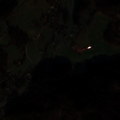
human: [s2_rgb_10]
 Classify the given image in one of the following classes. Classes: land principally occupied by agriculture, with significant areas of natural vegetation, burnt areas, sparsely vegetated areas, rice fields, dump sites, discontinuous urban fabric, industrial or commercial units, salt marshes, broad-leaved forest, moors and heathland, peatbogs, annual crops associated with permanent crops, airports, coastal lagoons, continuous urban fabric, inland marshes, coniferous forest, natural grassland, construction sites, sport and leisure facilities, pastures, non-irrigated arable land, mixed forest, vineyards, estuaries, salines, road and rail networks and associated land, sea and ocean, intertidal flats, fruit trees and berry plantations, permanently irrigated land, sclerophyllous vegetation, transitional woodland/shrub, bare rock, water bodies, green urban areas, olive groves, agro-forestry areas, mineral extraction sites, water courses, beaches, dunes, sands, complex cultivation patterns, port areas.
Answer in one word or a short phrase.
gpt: discontinuous urban fabric, pastures, land principally occupied by agriculture, with significant areas of natural vegetation, mixed forest